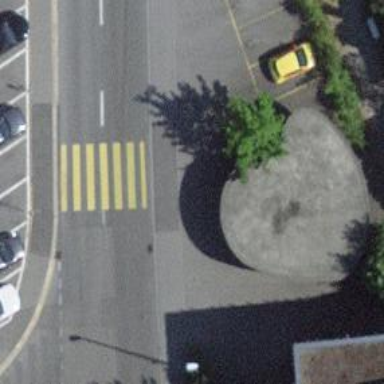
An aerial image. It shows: Sidewalk.